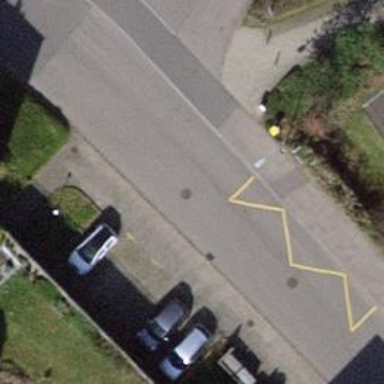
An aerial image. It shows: Bus stop with designated stop position for public transport.